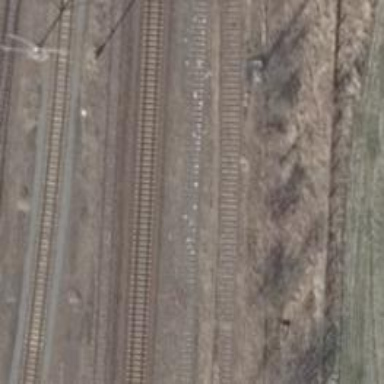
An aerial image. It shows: Abandoned railway siding.